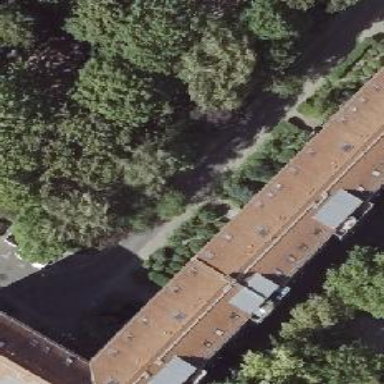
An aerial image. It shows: Building with apartments featuring grey exterior. The roof is made of red roof tiles with gambrel shape.